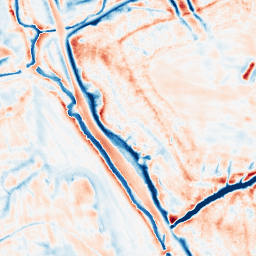
Category: edge_preserving
Decomposition family: bilateral
Decomposition parameters: d: 21
sigma_color: 25
sigma_space: 50
Upsampling method: sinc_hamming
Upsampling parameters: scale: 2
kernel_size: 16
Upsampling scale: 2